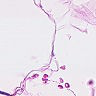
Metastatic tissue present: no